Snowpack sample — Buffalo Mountain, Silverthorne, Colorado, USA (1/25/25, 10:11 AM MST)
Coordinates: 39.6222, -106.1139
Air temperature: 22 °F
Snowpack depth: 110 cm
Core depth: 40 cm
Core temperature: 46.4 °F
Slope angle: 12°, slope face: 102°
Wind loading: high
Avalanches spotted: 0
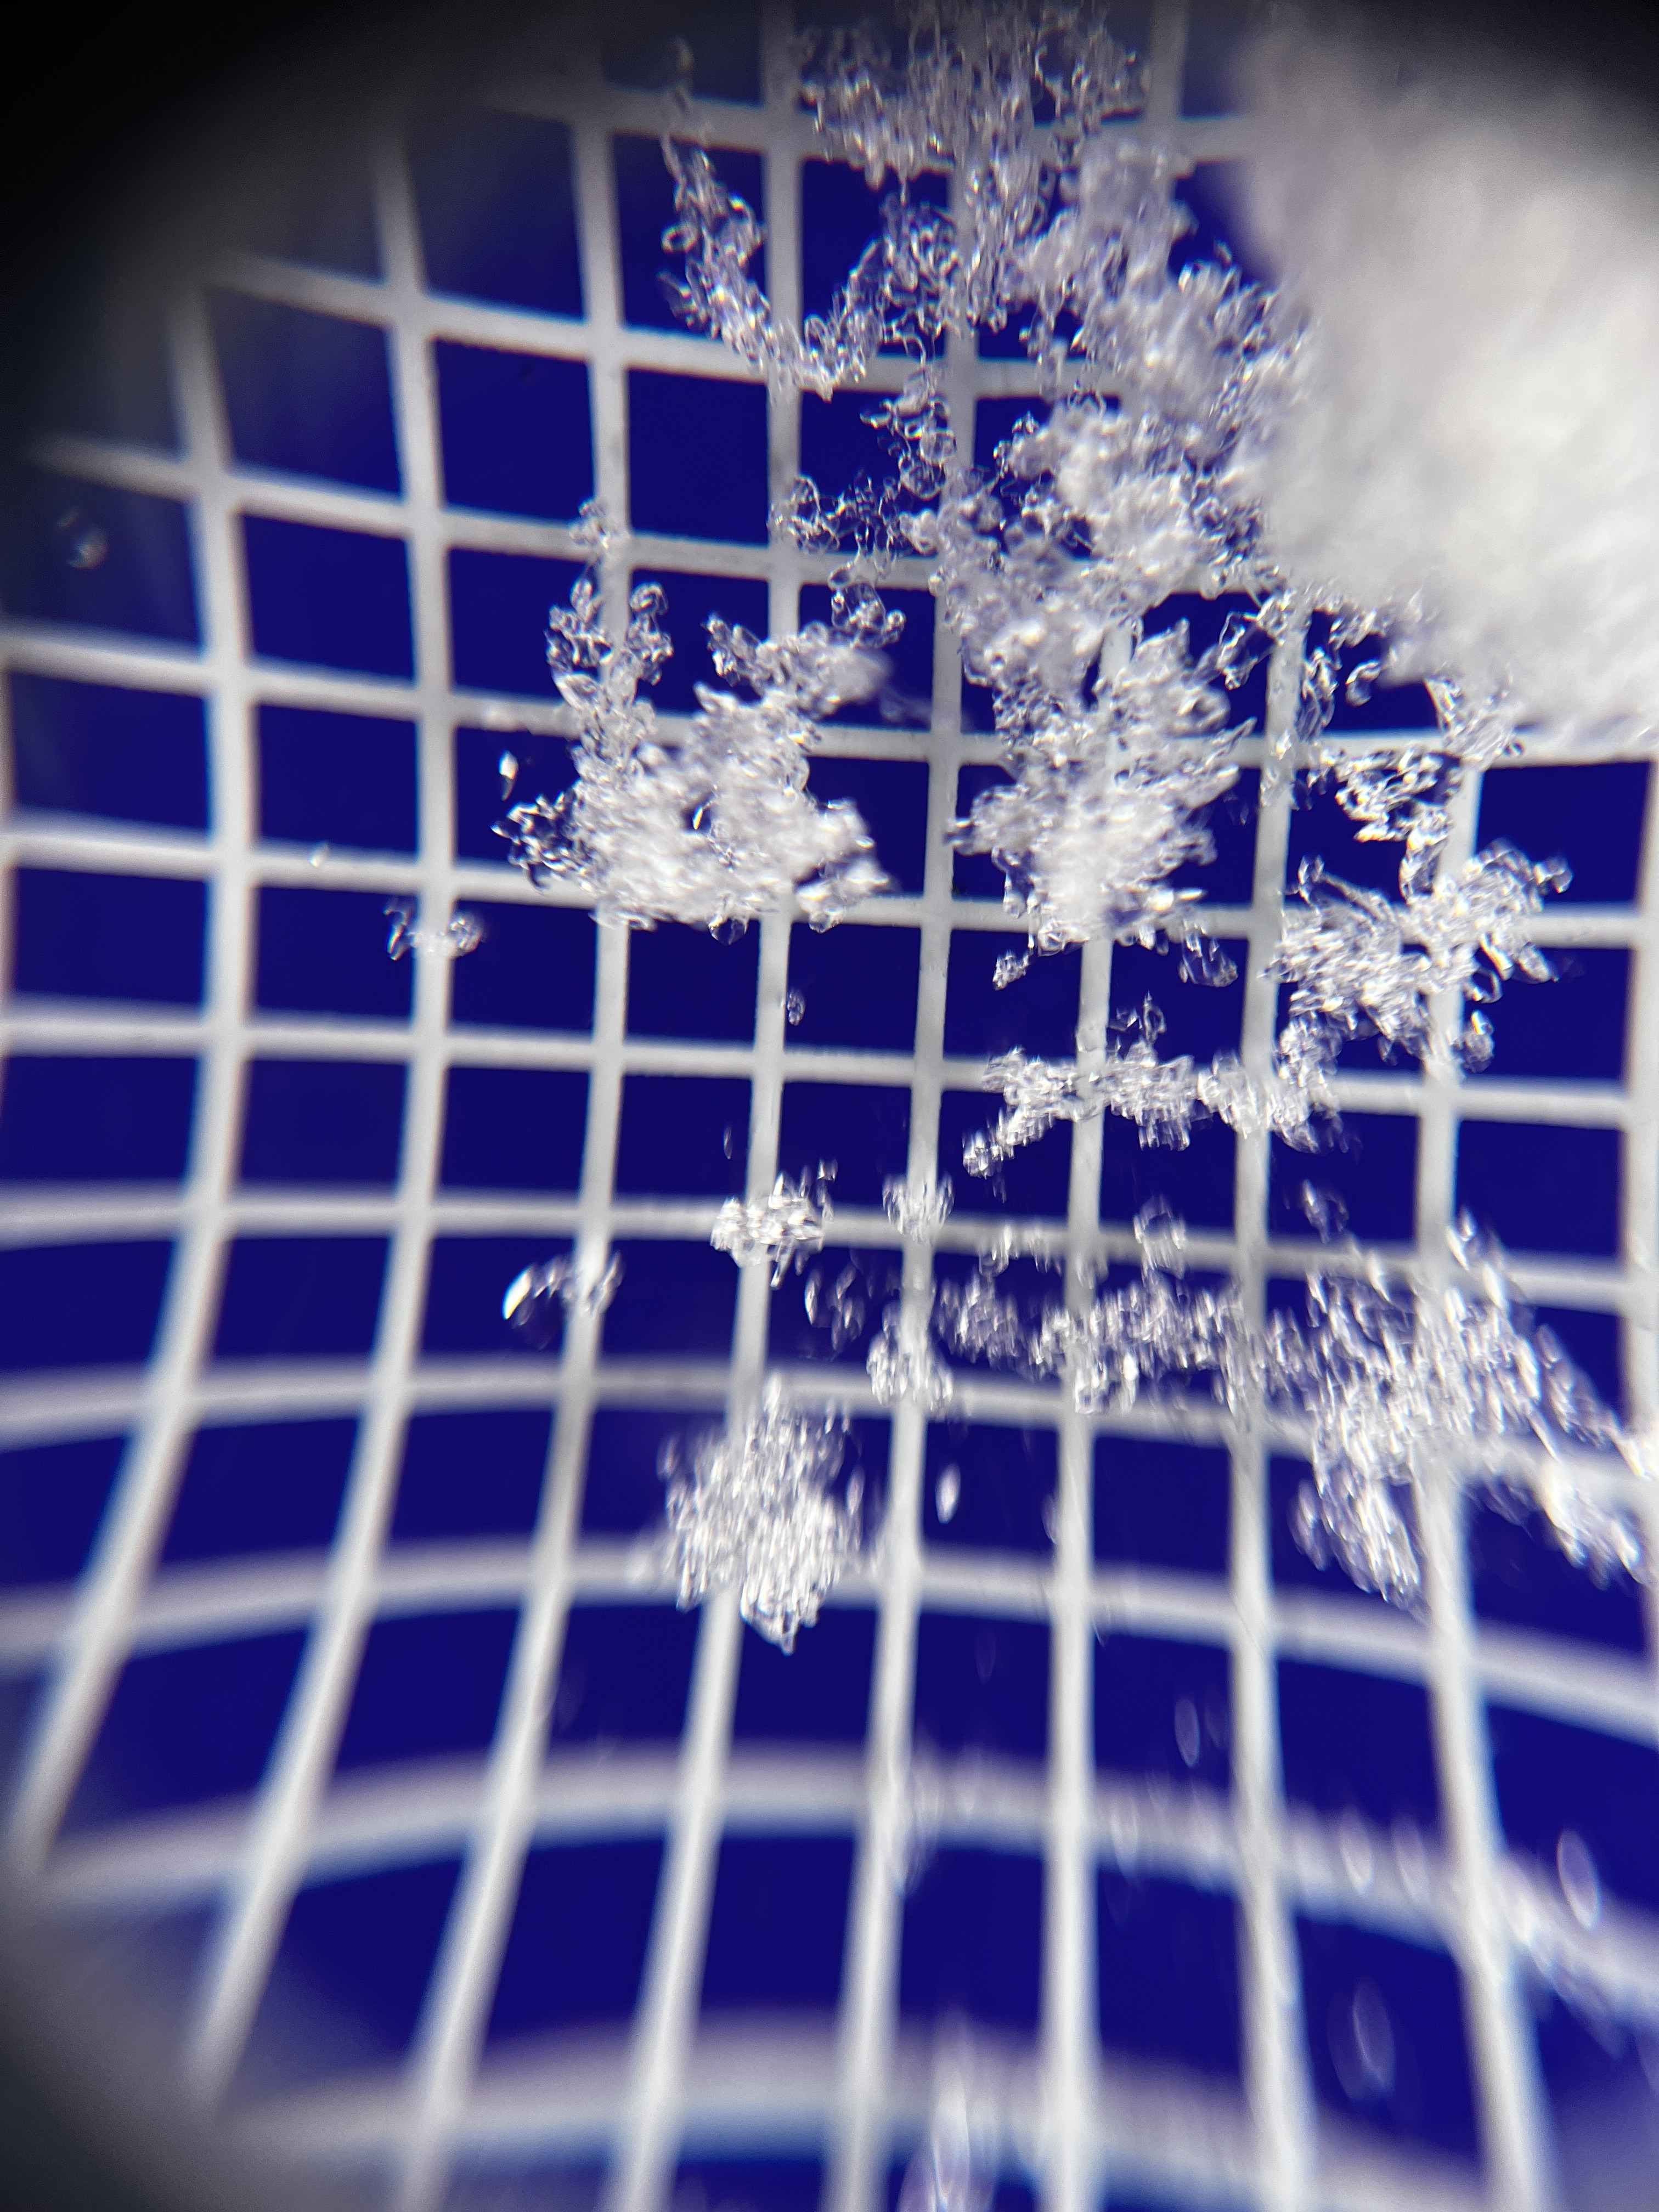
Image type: magnified_profile
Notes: No avalanches nearby, collected on the outskirts of a fire break 15 meters from the treeline, on way to Buffalo and Red Mountain